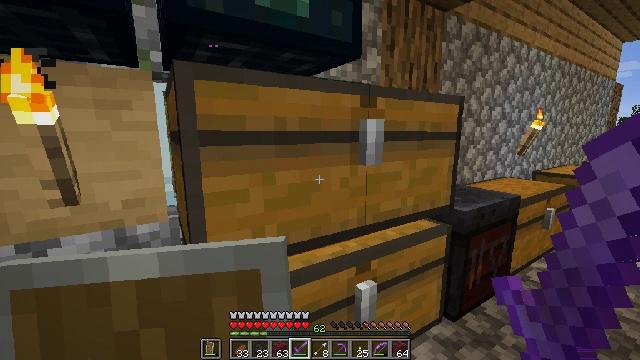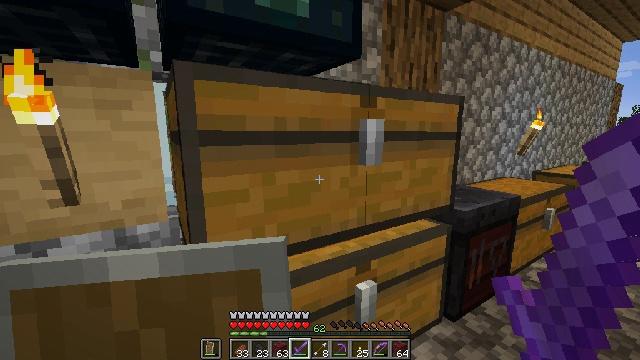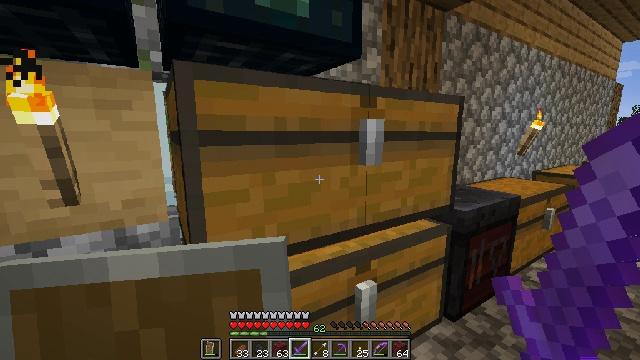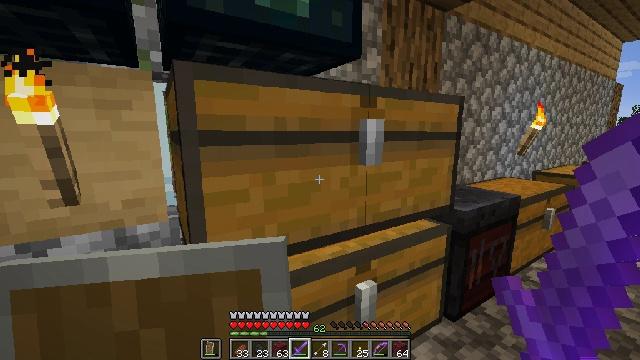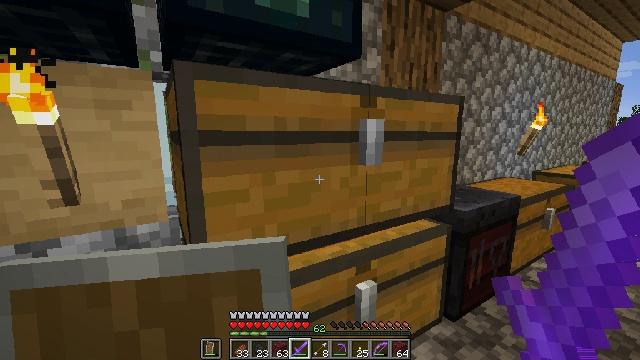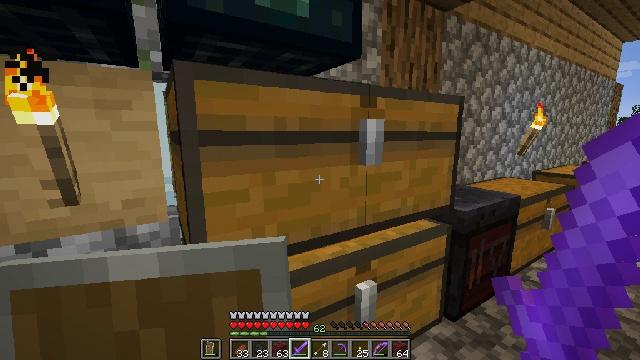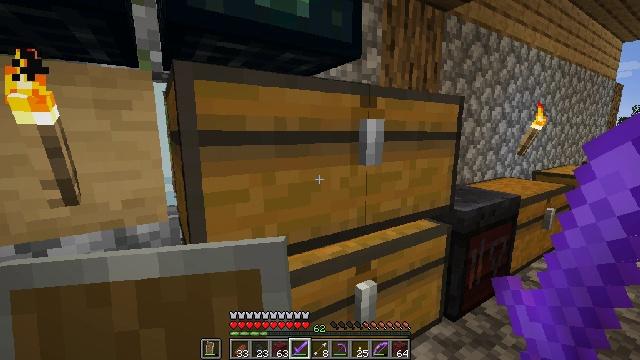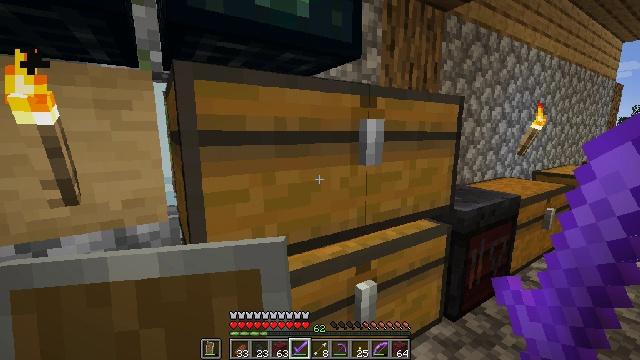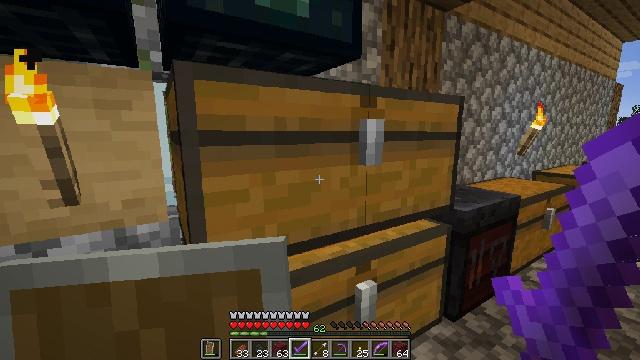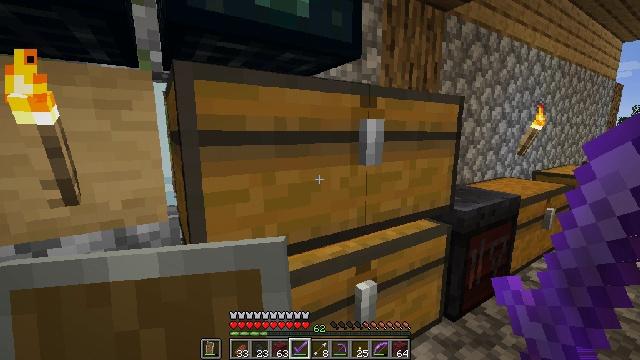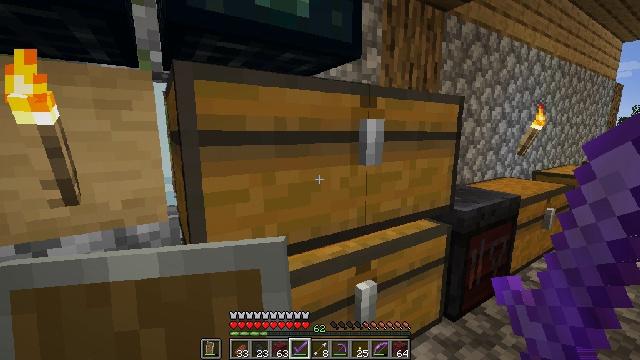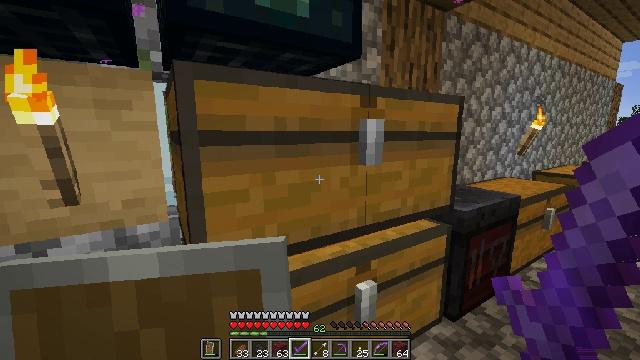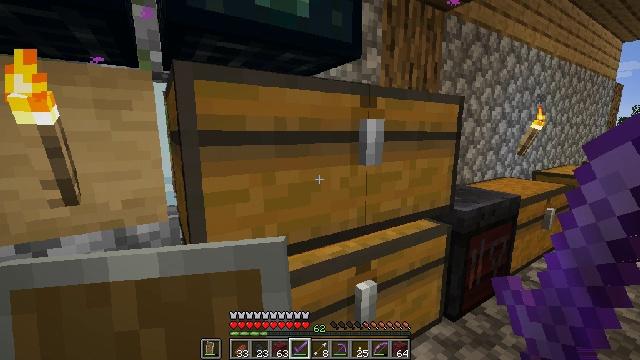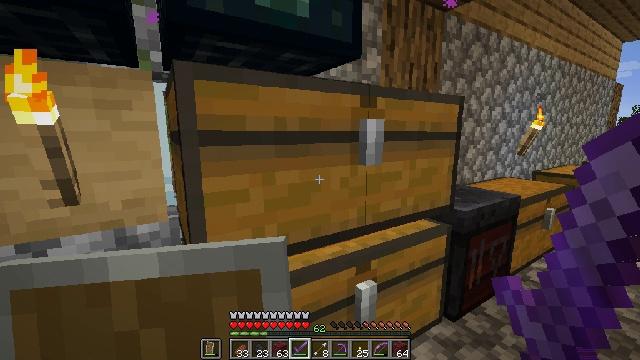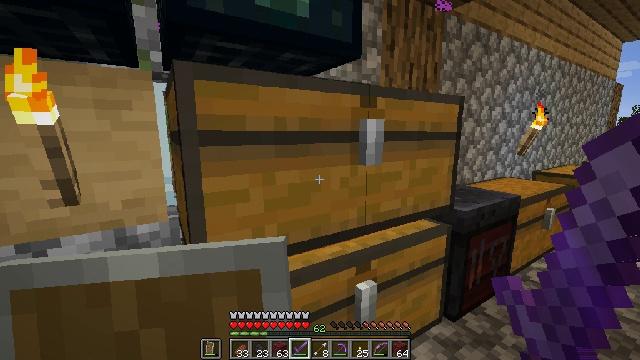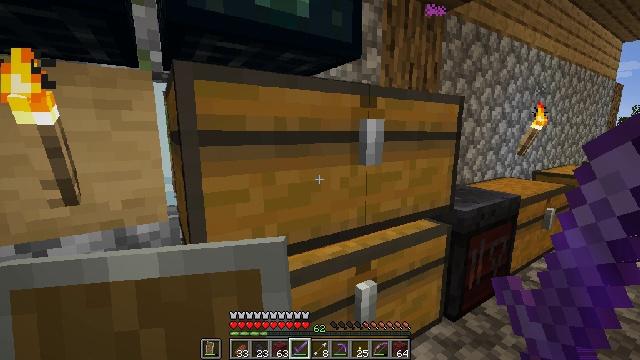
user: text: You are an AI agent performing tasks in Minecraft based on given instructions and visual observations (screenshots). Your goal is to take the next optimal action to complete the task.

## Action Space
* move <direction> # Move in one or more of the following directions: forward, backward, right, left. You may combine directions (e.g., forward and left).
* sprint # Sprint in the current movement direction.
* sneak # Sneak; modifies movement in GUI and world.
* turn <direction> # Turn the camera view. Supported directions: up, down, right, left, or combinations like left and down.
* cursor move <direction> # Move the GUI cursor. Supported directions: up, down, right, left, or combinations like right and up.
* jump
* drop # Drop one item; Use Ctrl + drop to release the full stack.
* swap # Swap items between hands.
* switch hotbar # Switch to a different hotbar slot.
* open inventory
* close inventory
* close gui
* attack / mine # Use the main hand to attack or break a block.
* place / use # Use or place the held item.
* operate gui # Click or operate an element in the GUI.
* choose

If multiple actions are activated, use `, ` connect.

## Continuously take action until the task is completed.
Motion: motion action
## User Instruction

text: Create an ender eye with blaze powder and ender pearl.
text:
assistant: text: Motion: no_op
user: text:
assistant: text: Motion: no_op
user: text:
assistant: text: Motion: no_op
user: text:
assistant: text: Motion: no_op
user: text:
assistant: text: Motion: no_op
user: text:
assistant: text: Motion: no_op
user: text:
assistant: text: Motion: no_op
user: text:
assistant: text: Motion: no_op
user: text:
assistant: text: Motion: no_op
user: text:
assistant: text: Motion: no_op
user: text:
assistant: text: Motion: no_op
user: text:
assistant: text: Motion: no_op
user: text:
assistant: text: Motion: no_op
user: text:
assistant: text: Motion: no_op
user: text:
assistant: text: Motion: no_op
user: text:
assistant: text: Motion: no_op
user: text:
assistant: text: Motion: no_op
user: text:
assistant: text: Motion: no_op
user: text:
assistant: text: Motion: no_op
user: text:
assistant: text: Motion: no_op
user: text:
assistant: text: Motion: no_op
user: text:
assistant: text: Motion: no_op
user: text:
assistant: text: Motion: no_op
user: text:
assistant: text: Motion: no_op
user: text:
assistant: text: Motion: no_op
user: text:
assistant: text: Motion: no_op
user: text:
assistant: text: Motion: no_op
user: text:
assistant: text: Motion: no_op
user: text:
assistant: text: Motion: no_op
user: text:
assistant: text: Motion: use / place